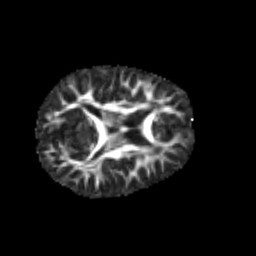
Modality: FA
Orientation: axial
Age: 6
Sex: male
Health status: healthy